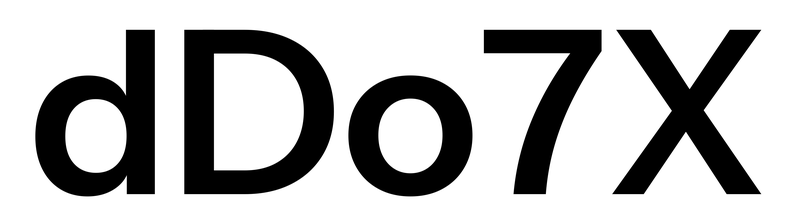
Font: InstrumentSans_SemiBold